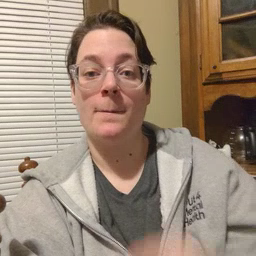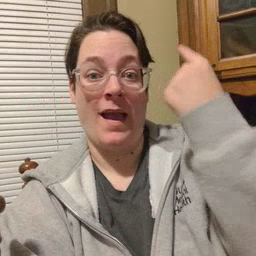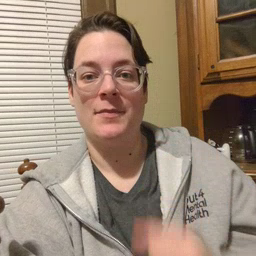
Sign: black